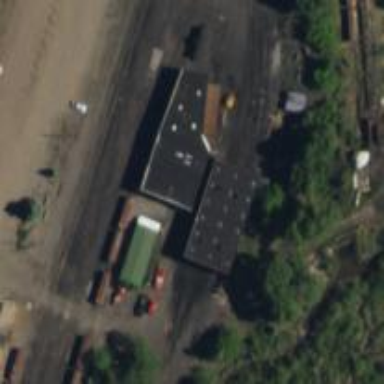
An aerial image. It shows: Narrow-gauge railway tunnel passing through building yard.